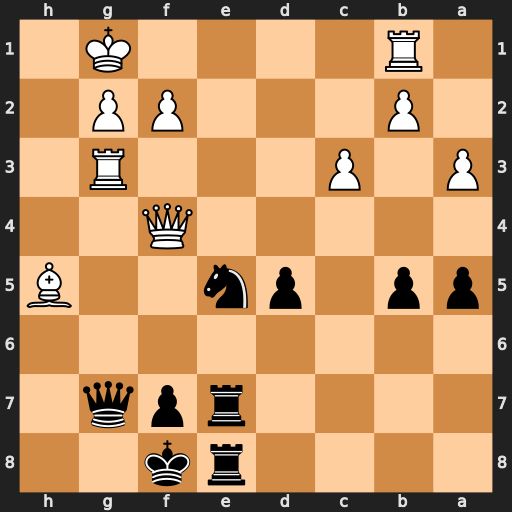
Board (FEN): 4rk2/4rpq1/8/pp1pn2B/5Q2/P1P3R1/1P3PP1/1R4K1
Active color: b
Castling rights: -
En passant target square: -
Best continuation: Qh7 Rf1 Qxh5